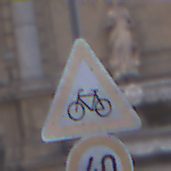
Verkehrszeichen: RadverkehrRechts
Zusatzzeichen unten: Geschwindigkeit40
Umgebung: Outdoor, Urban
Tageszeit: SunriseSunset
Wetter: PartlyCloudy
Licht: Natural
Jahreszeit: NotSpecified
Kontrast: LowContrast